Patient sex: M
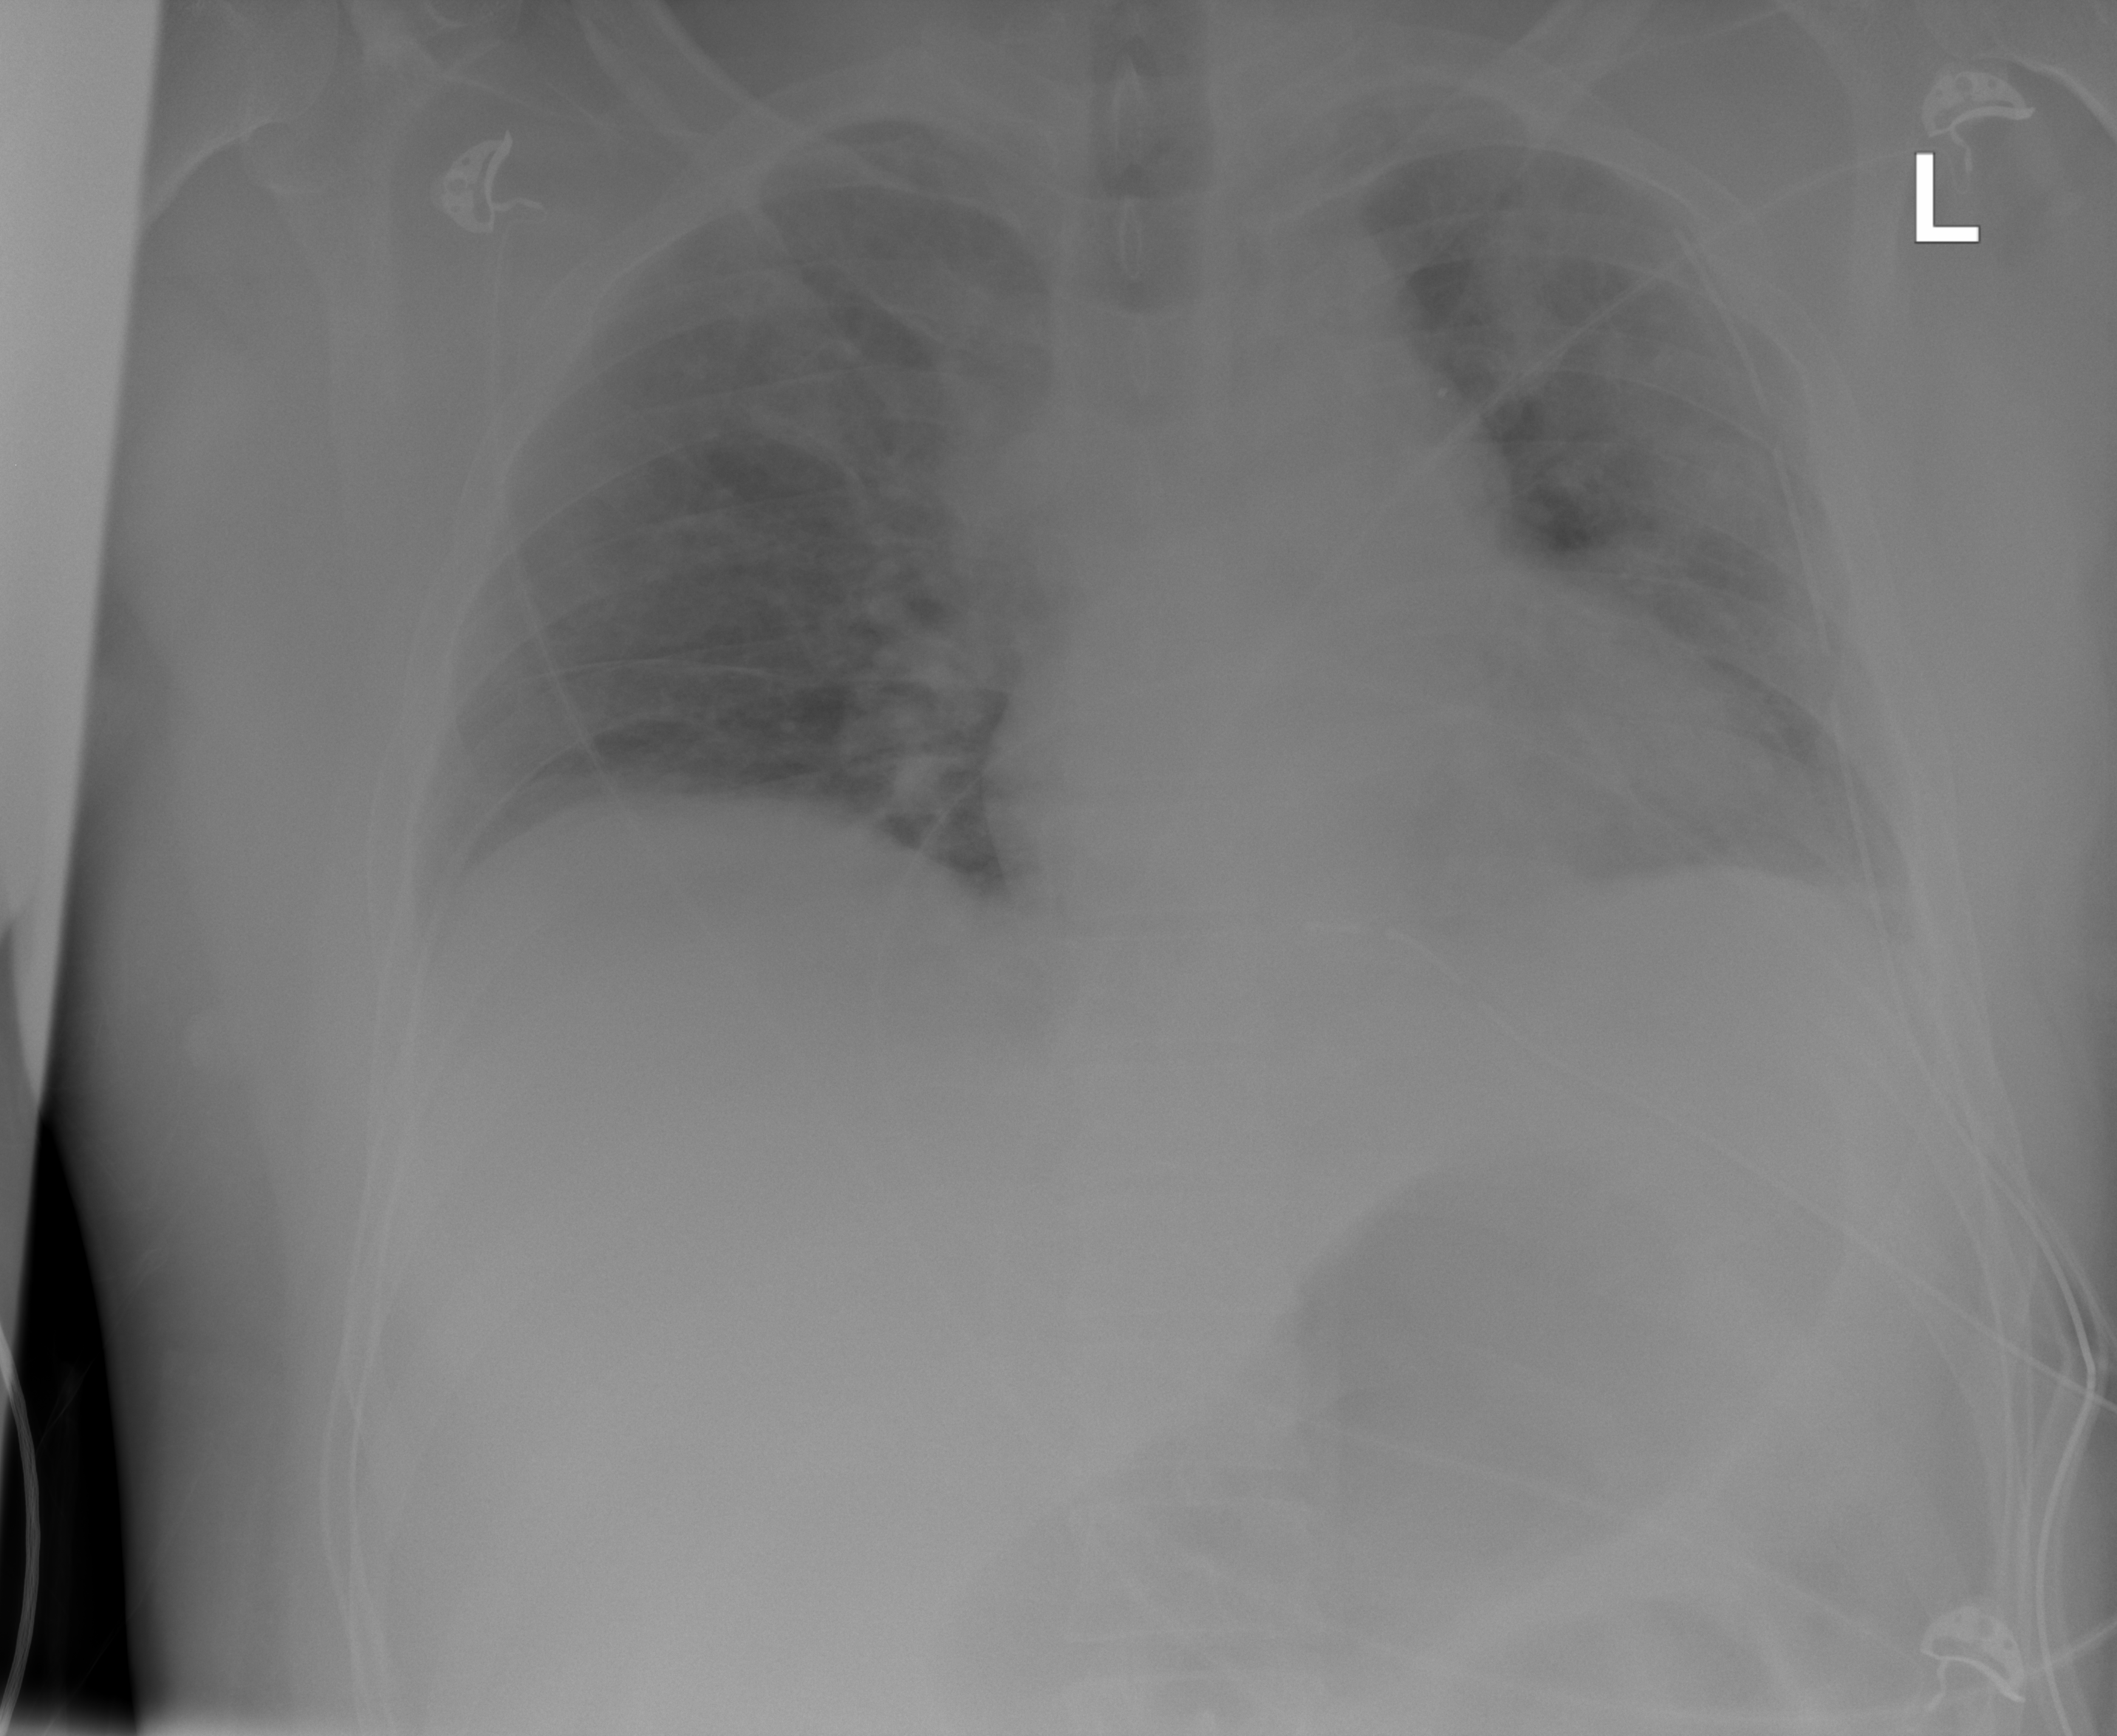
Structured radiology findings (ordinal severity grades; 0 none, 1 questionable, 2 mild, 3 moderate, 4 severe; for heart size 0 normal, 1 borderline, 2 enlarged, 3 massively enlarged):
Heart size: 2
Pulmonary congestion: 1
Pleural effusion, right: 0
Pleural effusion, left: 0
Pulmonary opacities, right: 0
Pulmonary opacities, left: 2
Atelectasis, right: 0
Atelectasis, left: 0